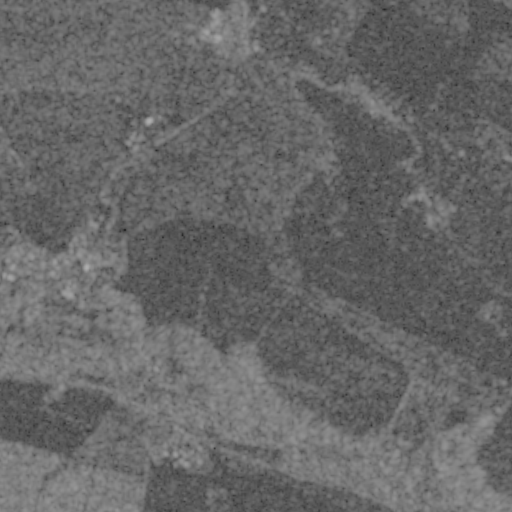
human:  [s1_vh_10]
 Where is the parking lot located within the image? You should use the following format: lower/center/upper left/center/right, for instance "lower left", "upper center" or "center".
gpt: The parking lot is located in the center right of the image.
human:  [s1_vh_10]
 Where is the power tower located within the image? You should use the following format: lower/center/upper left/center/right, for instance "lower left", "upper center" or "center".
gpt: The power tower is located in the lower right of the image.
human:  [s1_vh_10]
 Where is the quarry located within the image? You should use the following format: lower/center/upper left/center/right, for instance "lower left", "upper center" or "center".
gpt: There is no quarry in the image.

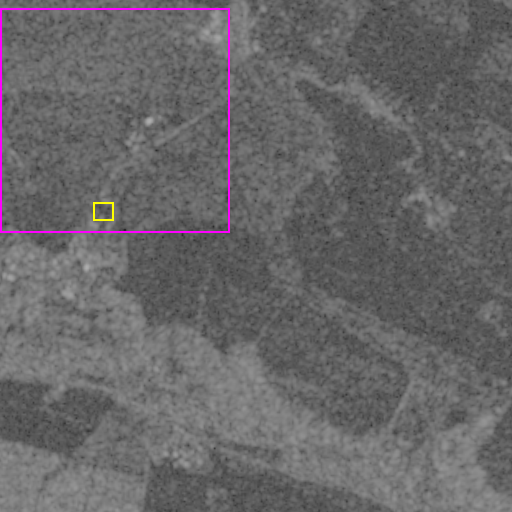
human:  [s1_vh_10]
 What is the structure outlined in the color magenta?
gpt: The structure outlined in magenta is a crop field.
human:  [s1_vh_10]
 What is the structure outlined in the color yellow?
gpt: The structure outlined in yellow is a park.
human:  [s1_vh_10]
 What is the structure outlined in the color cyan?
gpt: There is no cyan outline.